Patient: sex M, age 48
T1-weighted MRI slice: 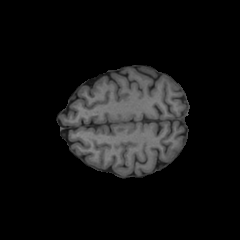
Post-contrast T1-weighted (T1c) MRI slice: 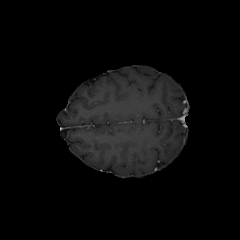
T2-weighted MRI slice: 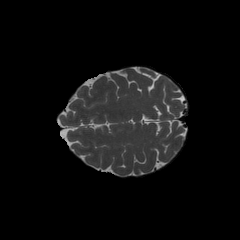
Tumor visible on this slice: no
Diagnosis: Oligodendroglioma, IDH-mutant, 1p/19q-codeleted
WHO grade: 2